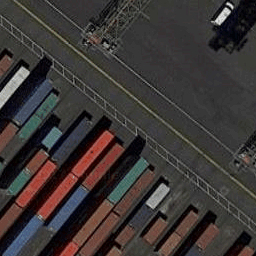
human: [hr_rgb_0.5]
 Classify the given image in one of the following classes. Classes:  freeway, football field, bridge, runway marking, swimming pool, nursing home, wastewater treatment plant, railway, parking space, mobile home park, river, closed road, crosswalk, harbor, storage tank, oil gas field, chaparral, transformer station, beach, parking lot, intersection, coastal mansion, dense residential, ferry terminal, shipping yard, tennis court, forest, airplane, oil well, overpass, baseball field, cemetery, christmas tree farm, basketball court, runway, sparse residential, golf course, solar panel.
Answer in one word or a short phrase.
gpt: shipping yard